Brain MRI, t1w sequence, axial 2D slice.
Patient: age 42, sex F, weight 78 kg, height 1.78 m
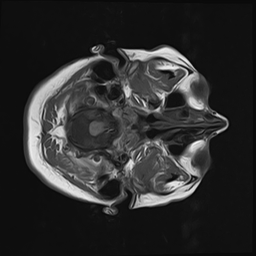